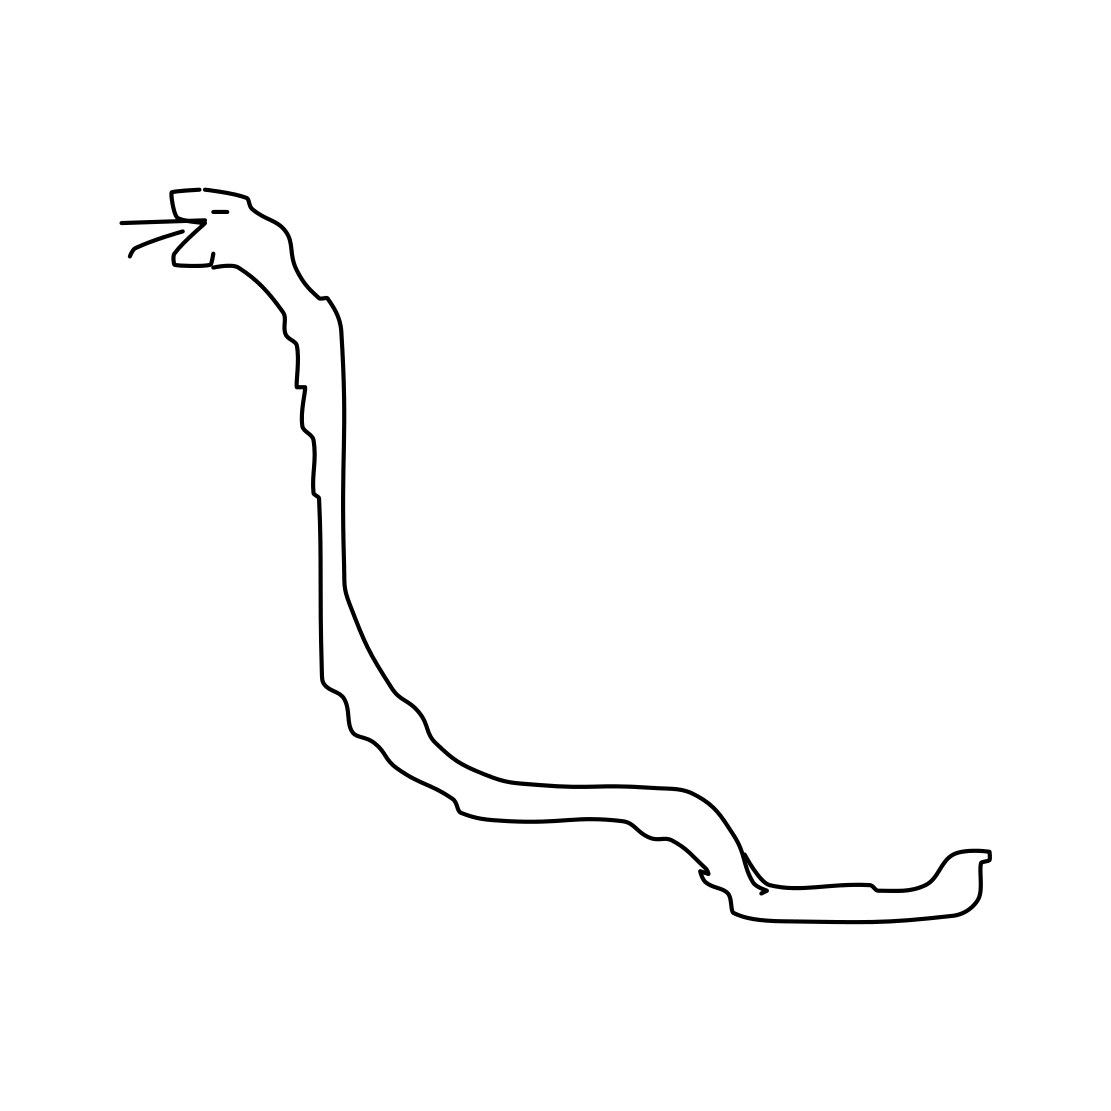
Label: snake